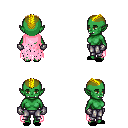
a pixel art fantasy rpg character, female body template, orc, green skin, pink tattered cape, metal pants, blonde short mohawk hairstyle, metal gloves, black slippers, four views (front, back, left, right), 2x2 character sprite sheet, small pixel art, hard edges, no anti-aliasing